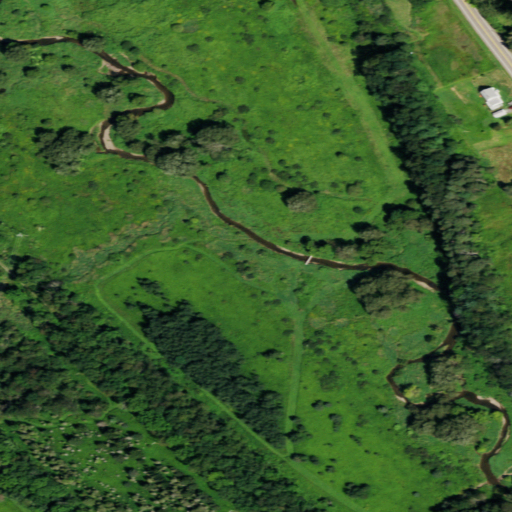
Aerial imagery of valley in New York named Lees Hollow containing deciduous forest, pasture, mixed forest, low intensity development, evergreen forest, and open development